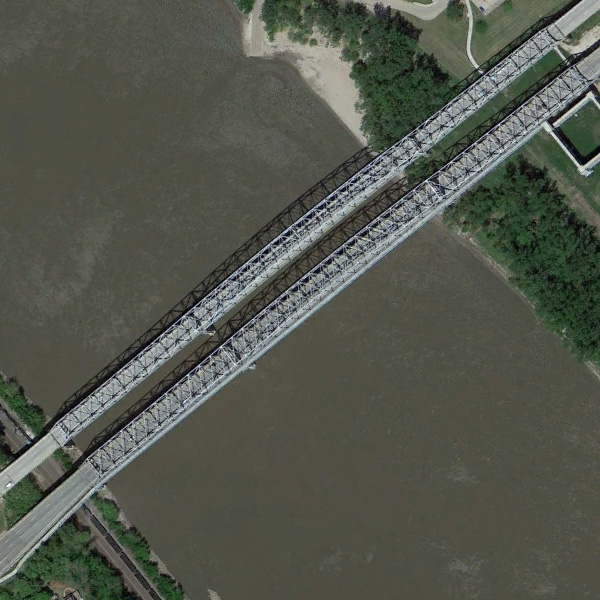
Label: Bridge